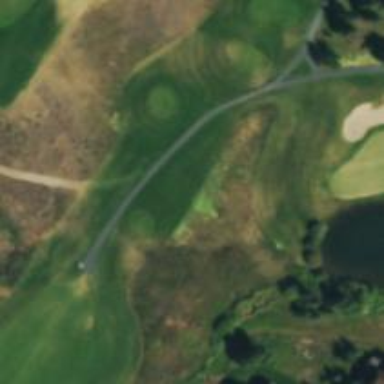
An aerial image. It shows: Golf cartpath that is also road path.